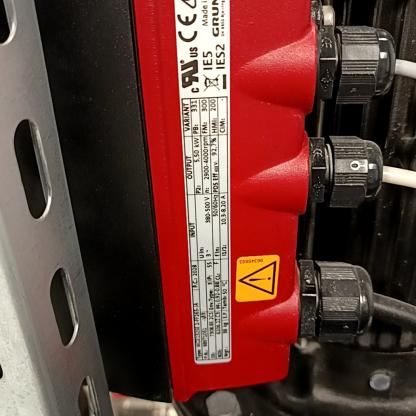
Klasa: tabliczka-znamionowa